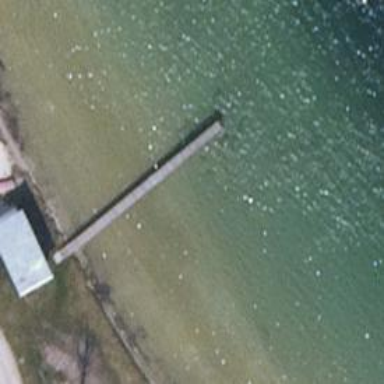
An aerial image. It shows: Man-made pier.